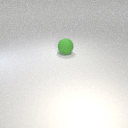
large green rubber sphere